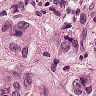
Metastatic tissue present: yes